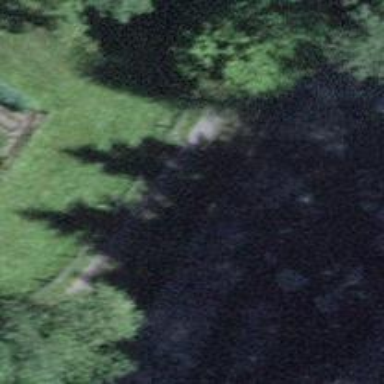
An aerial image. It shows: Bench.